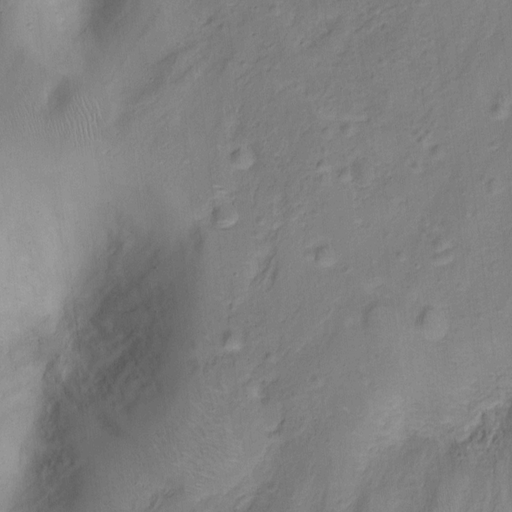
Classes present: Background